Question: I was working on an example from the book <URL> .Basically what the example does is count prime numbers in a specified range asynchronously and update the UI. When I run the code from the console it runs fine with the following output:

However when I run the code from GUI I get the error the following error on Console(since the project is Console Application):
> Unhandled Exception: System.ArgumentOutOfRangeException: Specified
argument was out of the range of valid values. Parameter name: count
at System.Linq.Enumerable.Range(Int32 start, Int32 count) at
Multithreading.TestUi.b__8(Int32 n) in
TestUI.cs:line 38
So, what did I miss? and How can I solve this?
Here is the code that is generating the error:
'''
using System;
using System.Linq;
using System.Threading.Tasks;
using System.Windows;
using System.Windows.Controls;
namespace Multithreading
{
class TestUi:Window
{
private Button _button = new Button{Content = "Go"};
private TextBlock _results = new TextBlock();
public TestUi()
{
var panel = new StackPanel();
panel.Children.Add(_button);
panel.Children.Add(_results);
Content = panel;
_button.Click += (sender, args) => Go();
}
async void Go()
{
_button.IsEnabled = false; //disable the button while the calculation is proceeding.
for (int i = 0; i < 10; i++)
{
int result = await GetPrimeCountAsyn(i*<PHONE>, <PHONE>); //asynchronously calculate the prime numbers within the range
_results.Text += String.Format("There are {0} primes between {1} and {2}{3}", result , (i * 100000), ((i+1) * 100000 - 1), Environment.NewLine);
}
_button.IsEnabled = true;
}
Task<int> GetPrimeCountAsyn(int start, int count)
{
int p = Enumerable.Range(start, count).Count(
n => Enumerable.Range(2, (int) Math.Sqrt(n) - 1).All(i => n%i > 0));
return Task.Run(() => p);
}
[STAThread]
static void Main()
{
Application app = new Application();;
app.Run(new TestUi());
Console.ReadLine();
}
}
}
'''
Thanks in advance.
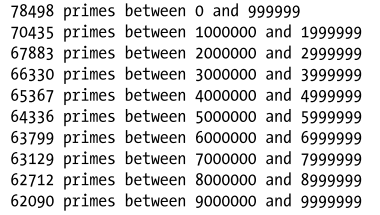
Answer: Your problem comes from the 'Enumerable.Range(2, (int)Math.Sqrt(n) - 1)', 'n' will equal '0' on your first run so you get 'Enumerable.Range(2, -1)' which will throw a out of range exception.
This has nothing to do with running in a GUI, you made some kind of error going from console to GUI. Go put a breakpoint in your console version in 'GetPrimeCountAsyn' either 'start' is getting passed a value other than 0 or you don't have 'Enumerable.Range(2, (int)Math.Sqrt(n) - 1)'